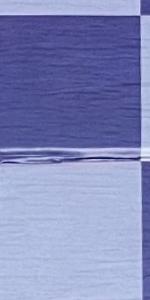
Label: Empty